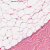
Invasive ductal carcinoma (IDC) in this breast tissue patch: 0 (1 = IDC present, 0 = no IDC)